【题型】填空题　【知识点】平面几何　【难度】easy
在 $\triangle ABC$ 中，已知 $AD$ 是中线，点 $G$ 是重心，那么 $S_{\triangle BDG} : S_{\triangle ABC} =$ \_\_\_\_\_\_.

\vspace{1cm}
【解答】

\noindent \textbf{【答案】} $\boldsymbol{1:6}$

\vspace{0.2cm}
\noindent \textbf{【详解】} 解：如图，

$\because AD$是$\triangle ABC$的中线，
$\therefore BD = \dfrac{1}{2}BC$，
$\therefore S_{\triangle ABD} = \dfrac{1}{2}S_{\triangle ABC}$，
$\because G$是$\triangle ABC$的重心，
$\therefore DG = \dfrac{1}{3}AD$，
$\therefore S_{\triangle BDG} = \dfrac{1}{3}S_{\triangle ABD}$，
$\therefore S_{\triangle BDG} = \dfrac{1}{6}S_{\triangle ABC}$，
$\therefore S_{\triangle BDG}:S_{\triangle ABC} = 1:6$，
故答案为：$\boldsymbol{1:6}$．
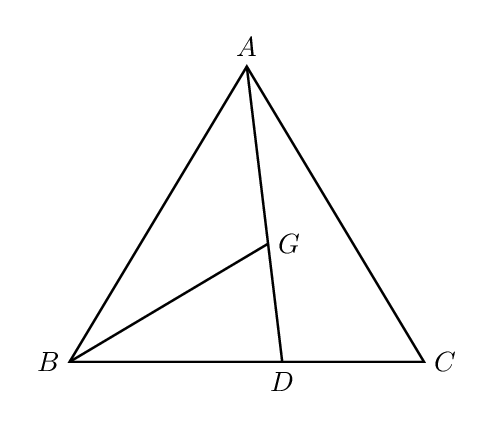